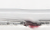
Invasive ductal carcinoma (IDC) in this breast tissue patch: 0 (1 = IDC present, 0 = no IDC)